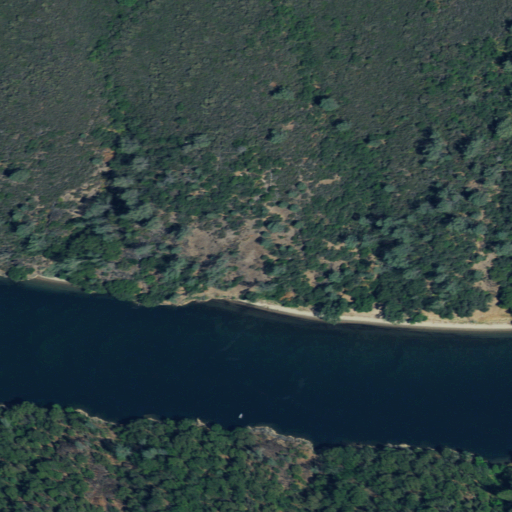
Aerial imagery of cliff(s) in California named Johnsons Bluff containing evergreen forest and open water